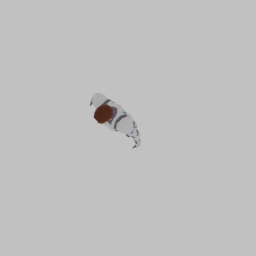
Label: people